Question: I have an invoice, where there are two columns: 'Rate' (Column H) and 'Quantity' (Column I). And there is 'Amount' (Column J).
I need a formula so that it would automatically multiply 'Rate' and 'Quantity' and show it in 'Amount'. The number of rows would be changing (added or deleted), but the formula should still work.

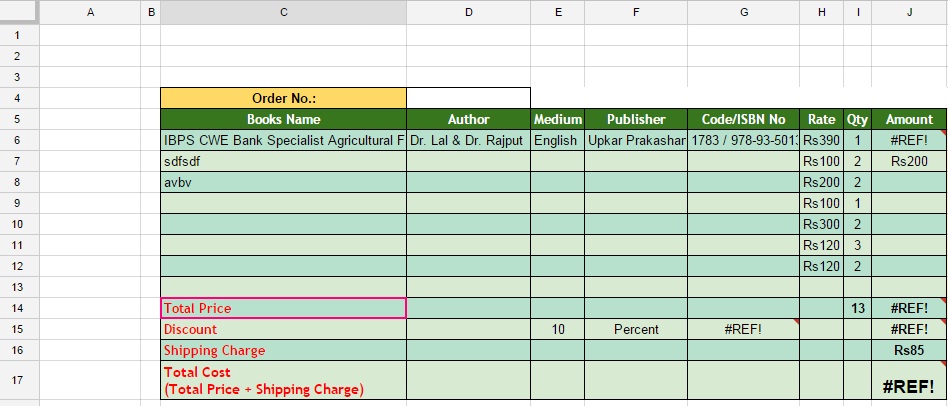
Answer: The following 'ArrayFormula()' spans from row 5 ("Books Name") to row 14 ("Total Price"), so adding rows or deleting them should not be a problem:
'''
=ArrayFormula(if((C5:C14="Books Name")+(C5:C14="Total Price")=1,"",H5:H14*I5:I14))
'''

However, since the formula will have to reside in the column J, the following formula is even more useful:
'''
=ArrayFormula(if(C5:C14="Books Name","Amount",if(C5:C14="Total Price","",H5:H14*I5:I14)))
'''